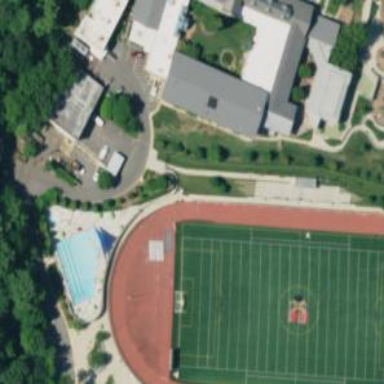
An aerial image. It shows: Athletics track located on leisure land.